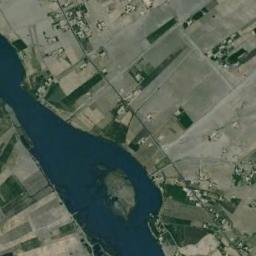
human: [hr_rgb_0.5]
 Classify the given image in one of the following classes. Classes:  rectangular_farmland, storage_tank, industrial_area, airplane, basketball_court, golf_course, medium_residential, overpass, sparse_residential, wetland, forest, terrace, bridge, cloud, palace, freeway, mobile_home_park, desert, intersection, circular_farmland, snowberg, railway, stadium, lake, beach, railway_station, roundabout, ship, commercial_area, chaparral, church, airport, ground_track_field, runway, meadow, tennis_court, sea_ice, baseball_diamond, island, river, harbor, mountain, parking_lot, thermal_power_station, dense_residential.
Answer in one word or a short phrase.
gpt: river